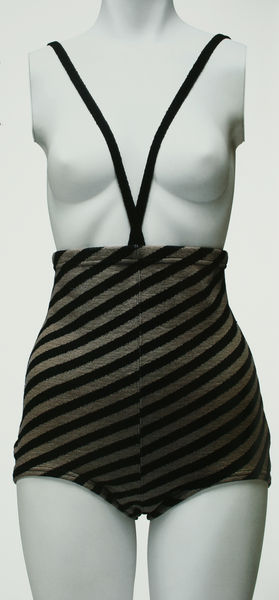
Titel: Badeanzug ohne Oberteil
Künstler: Rudi Gernreich
Standort: Kyoto (Japan)
Institution: Kyoto Costume Institute
Schlagwörter: weiß, busen, frau, schwarz, mode, hose, beine, brüste, gestreift, streifen, halbakt, badehose, träger, badeanzug, monikini, monokini, topless